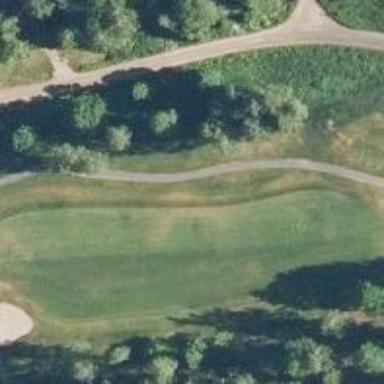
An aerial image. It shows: Path for both roads and golfers.